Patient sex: M
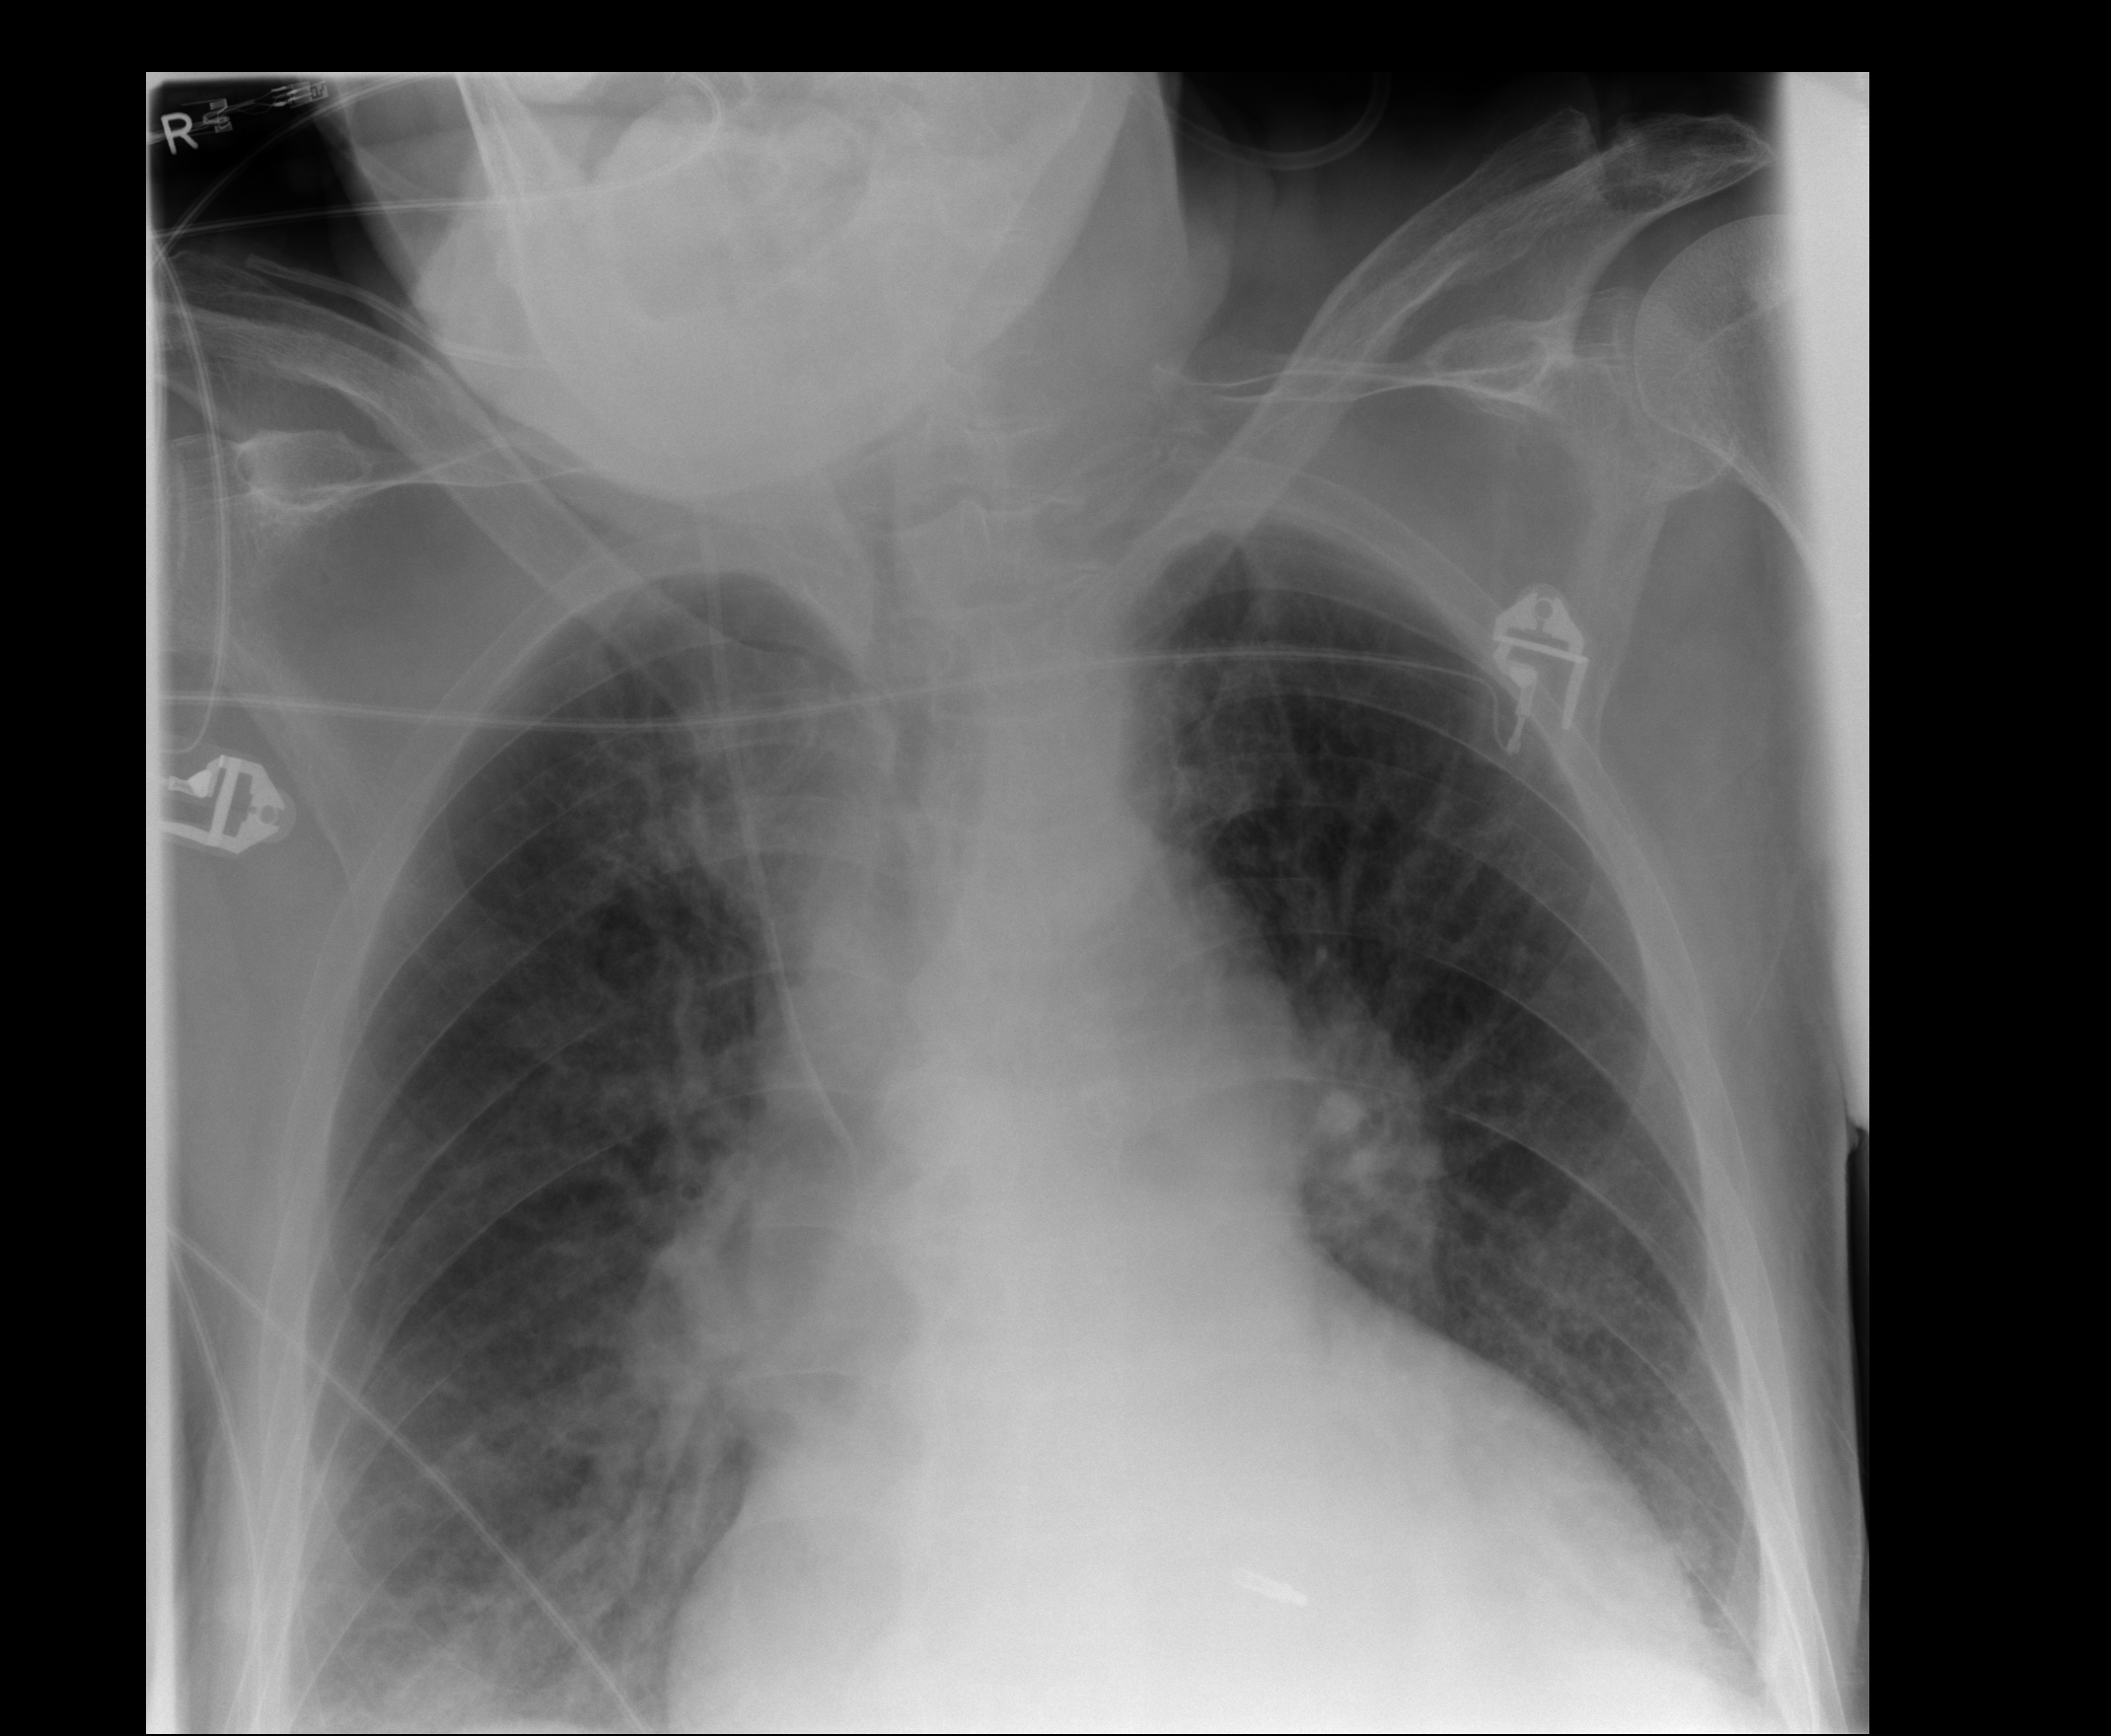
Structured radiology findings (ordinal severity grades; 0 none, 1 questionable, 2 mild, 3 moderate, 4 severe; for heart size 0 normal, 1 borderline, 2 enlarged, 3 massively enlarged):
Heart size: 2
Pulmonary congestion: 3
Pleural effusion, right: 2
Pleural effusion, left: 2
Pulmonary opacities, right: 0
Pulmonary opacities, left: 0
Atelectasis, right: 0
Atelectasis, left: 0